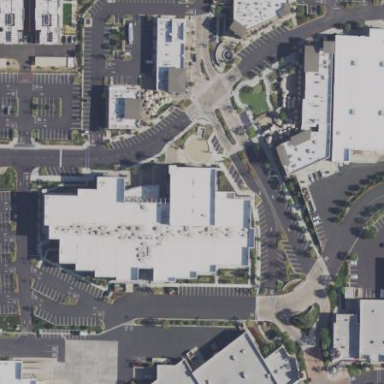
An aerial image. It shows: Retail building that houses cinema.